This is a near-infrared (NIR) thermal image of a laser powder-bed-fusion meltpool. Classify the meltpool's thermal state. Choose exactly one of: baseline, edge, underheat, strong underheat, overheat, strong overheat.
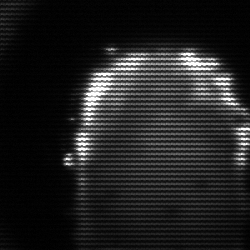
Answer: baseline